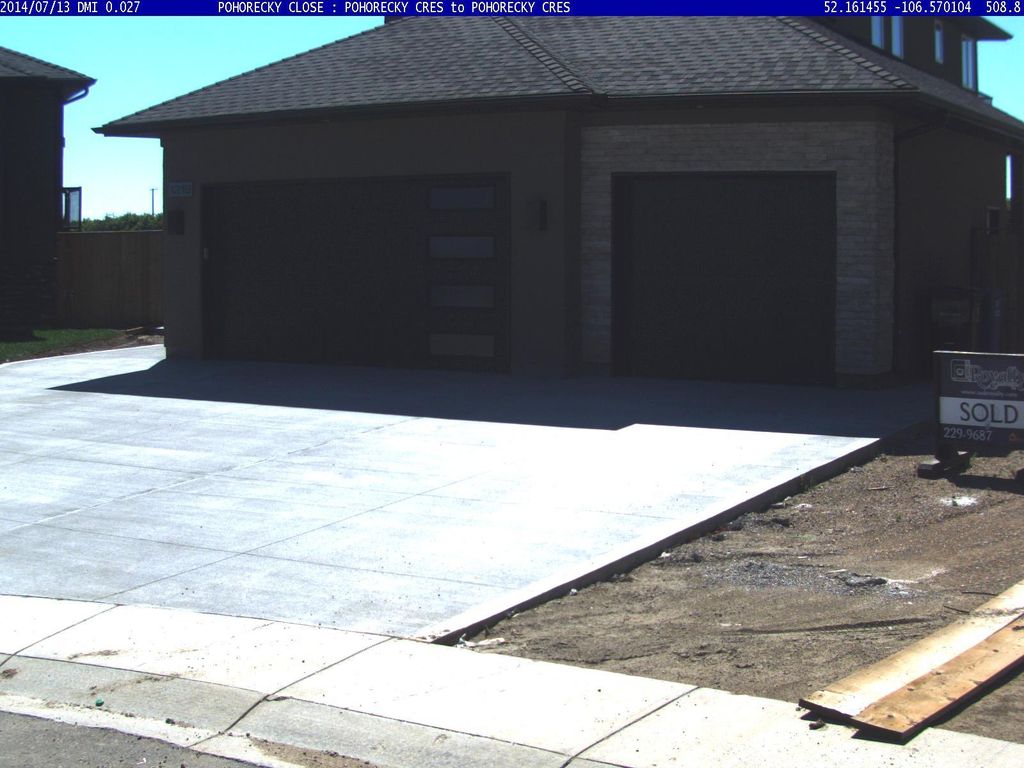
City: saskatoon